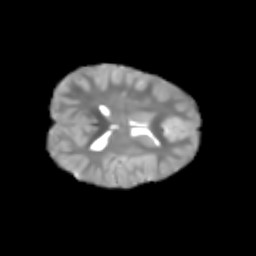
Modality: T2w
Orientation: axial
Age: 6
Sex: female
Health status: healthy